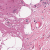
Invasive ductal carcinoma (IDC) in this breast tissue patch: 0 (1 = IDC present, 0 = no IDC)